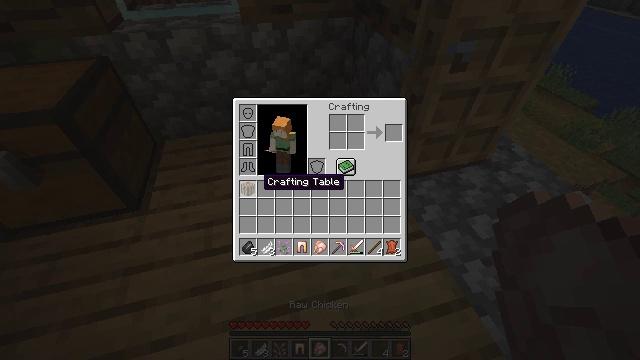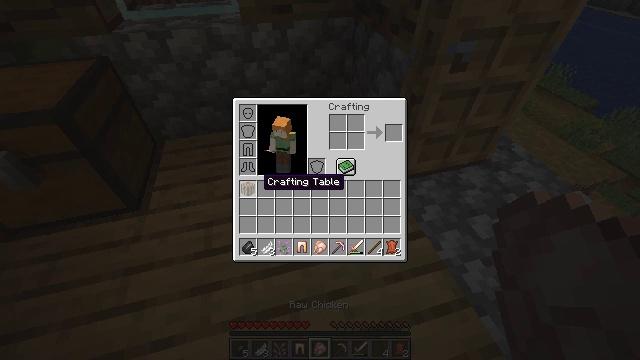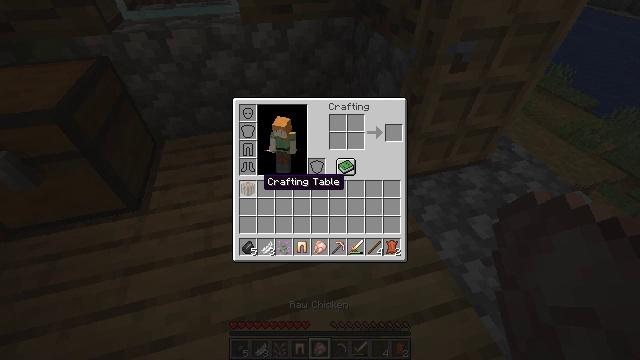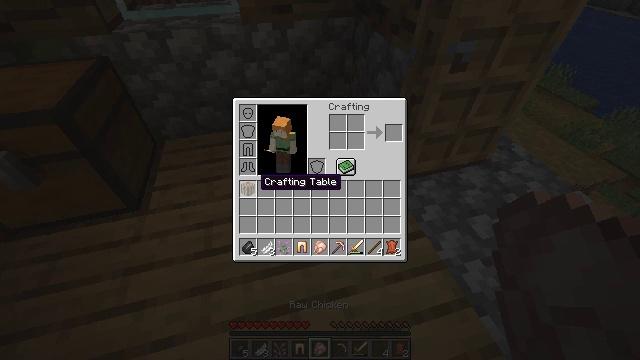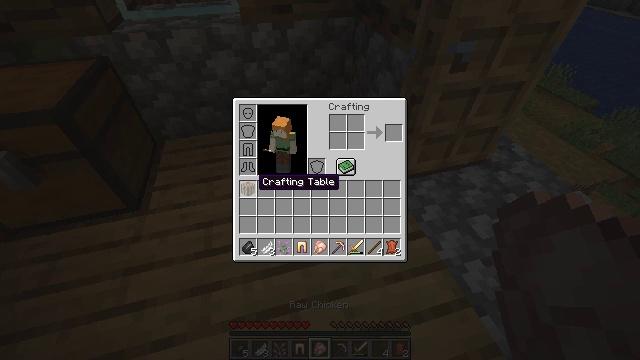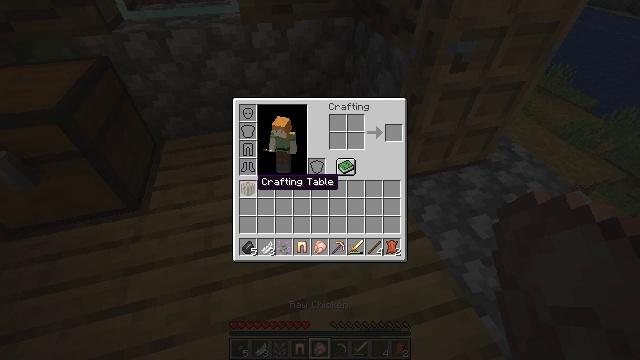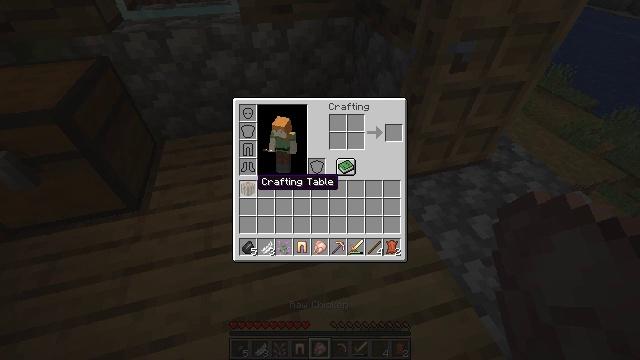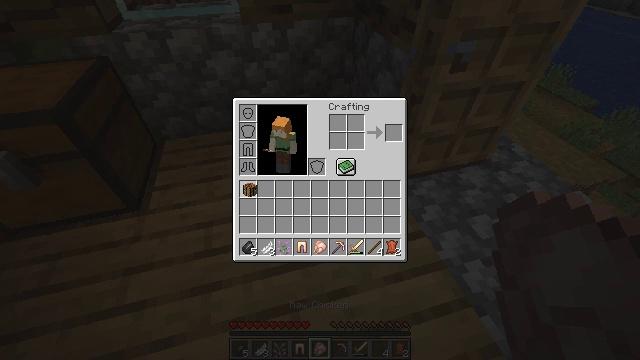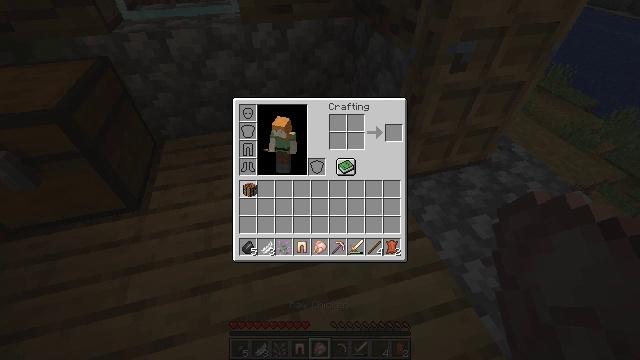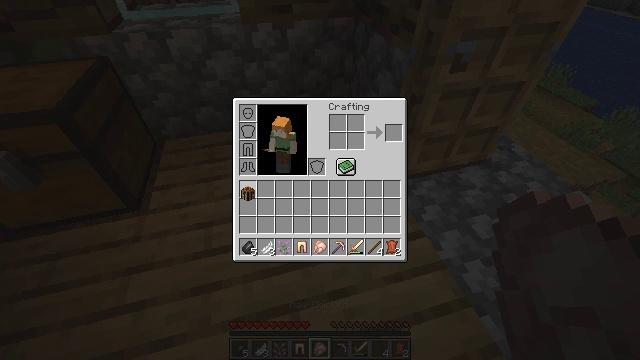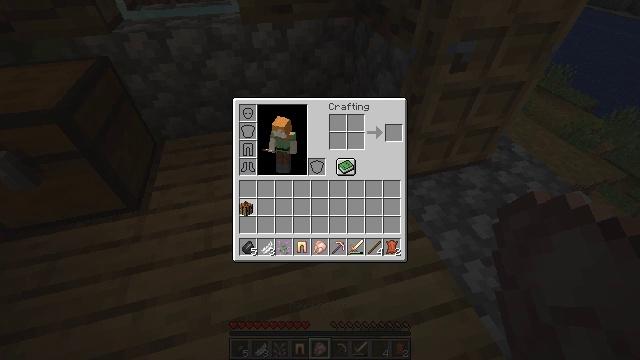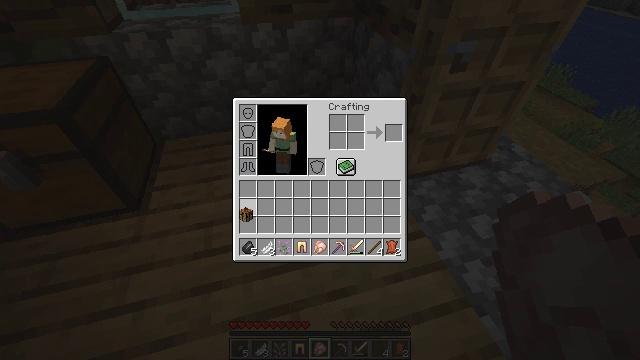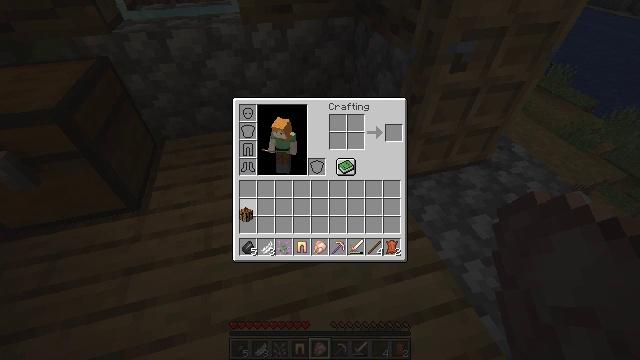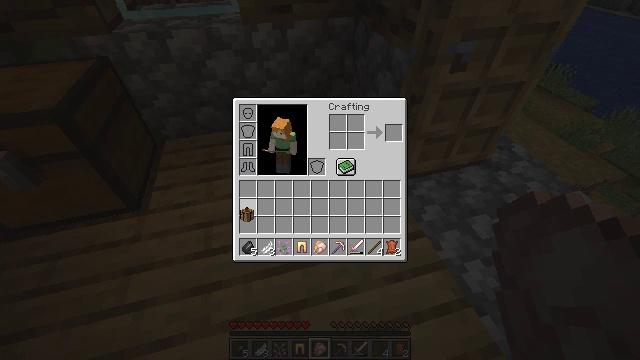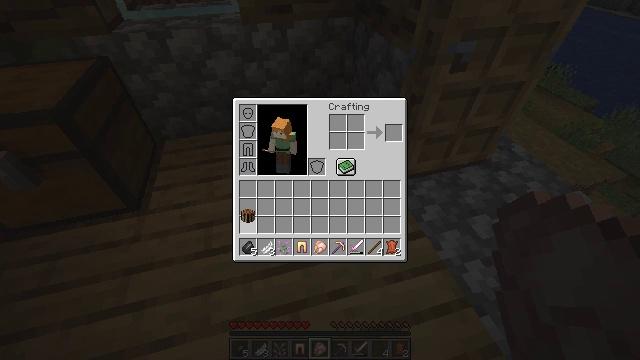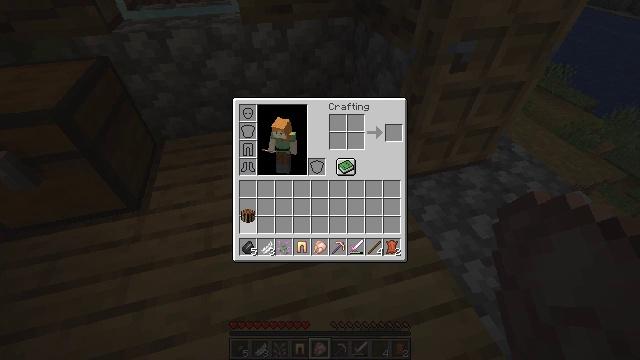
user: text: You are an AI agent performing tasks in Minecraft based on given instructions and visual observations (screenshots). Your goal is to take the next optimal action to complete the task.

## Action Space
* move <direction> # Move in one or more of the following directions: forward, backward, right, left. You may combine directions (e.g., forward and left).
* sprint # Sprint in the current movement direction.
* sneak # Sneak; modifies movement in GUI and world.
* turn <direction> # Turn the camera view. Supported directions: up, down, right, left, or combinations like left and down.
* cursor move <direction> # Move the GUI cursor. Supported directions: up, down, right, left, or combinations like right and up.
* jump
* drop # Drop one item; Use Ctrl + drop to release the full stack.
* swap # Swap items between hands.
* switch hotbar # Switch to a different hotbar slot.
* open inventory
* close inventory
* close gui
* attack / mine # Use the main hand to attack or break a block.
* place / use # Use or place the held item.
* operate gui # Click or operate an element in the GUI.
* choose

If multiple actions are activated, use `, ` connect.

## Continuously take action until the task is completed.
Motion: motion action
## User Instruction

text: Remove a lilac from the inventory.
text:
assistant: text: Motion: no_op
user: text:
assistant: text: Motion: no_op
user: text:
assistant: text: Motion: no_op
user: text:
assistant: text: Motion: no_op
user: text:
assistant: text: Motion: no_op
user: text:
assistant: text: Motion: no_op
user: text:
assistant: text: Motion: attack / mine
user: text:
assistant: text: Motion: attack / mine
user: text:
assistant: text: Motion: attack / mine
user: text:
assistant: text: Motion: turn down
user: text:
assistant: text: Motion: no_op
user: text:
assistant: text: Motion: no_op
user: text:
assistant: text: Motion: no_op
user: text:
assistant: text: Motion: no_op
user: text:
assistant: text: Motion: no_op
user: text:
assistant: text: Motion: no_op
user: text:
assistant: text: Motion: no_op
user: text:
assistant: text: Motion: no_op
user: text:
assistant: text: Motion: turn down
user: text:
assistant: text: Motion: no_op
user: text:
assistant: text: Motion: no_op
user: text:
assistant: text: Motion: no_op
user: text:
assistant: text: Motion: no_op
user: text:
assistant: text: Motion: no_op
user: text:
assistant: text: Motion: no_op
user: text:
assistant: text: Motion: no_op
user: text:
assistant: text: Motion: turn right
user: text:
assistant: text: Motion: turn right
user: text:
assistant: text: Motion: no_op
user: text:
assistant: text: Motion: no_op